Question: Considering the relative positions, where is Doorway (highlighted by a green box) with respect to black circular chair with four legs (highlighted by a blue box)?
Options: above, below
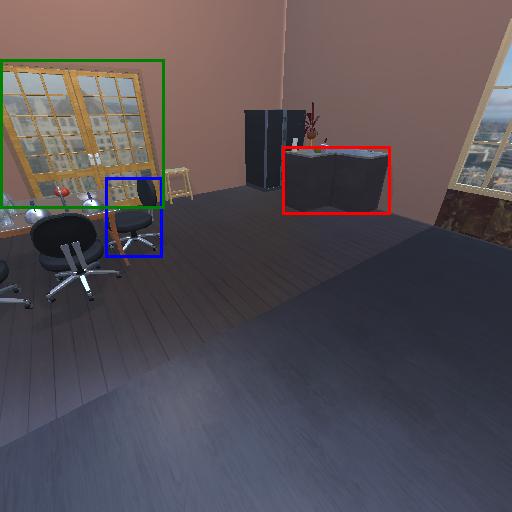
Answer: above